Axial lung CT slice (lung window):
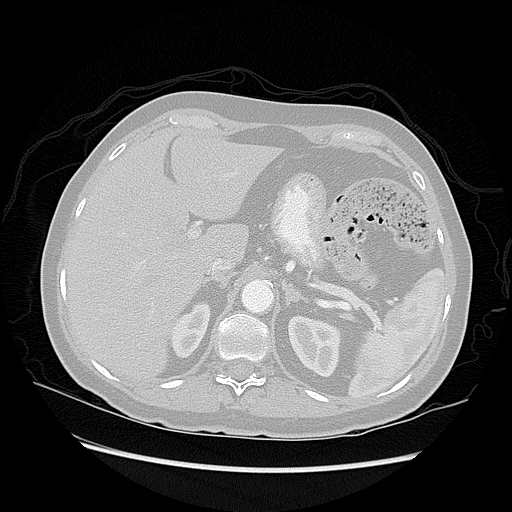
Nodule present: no